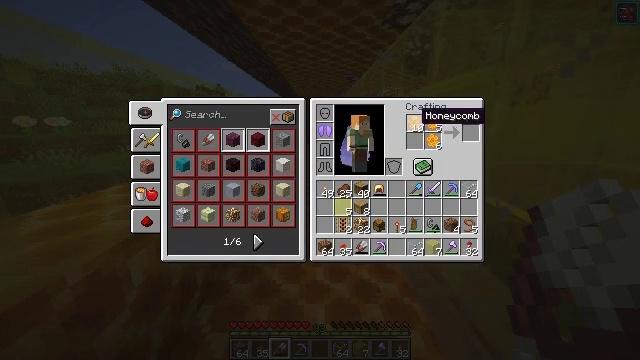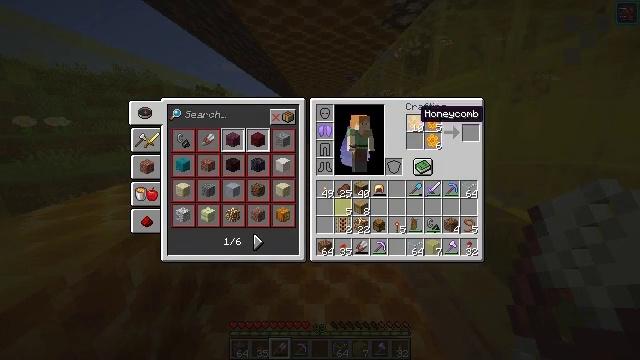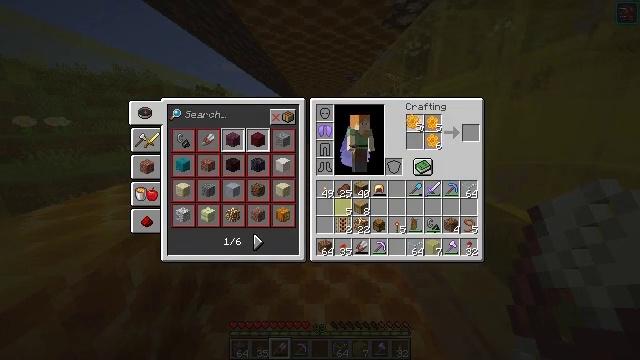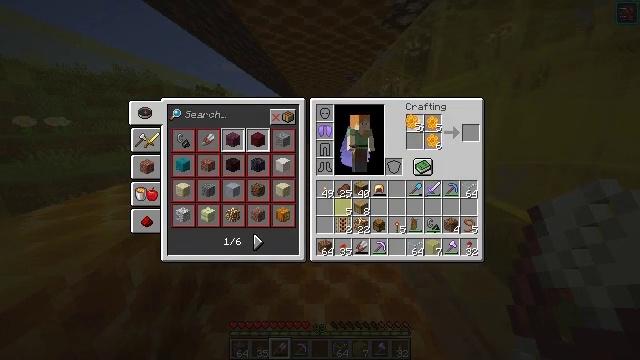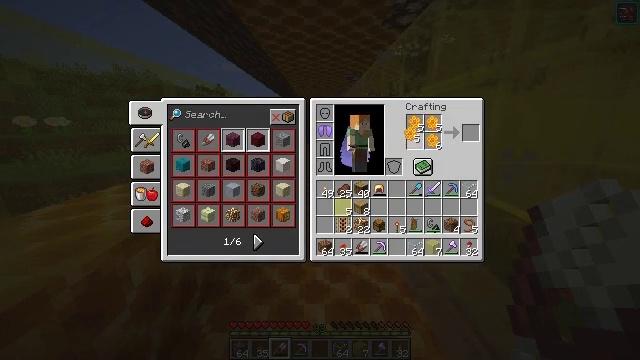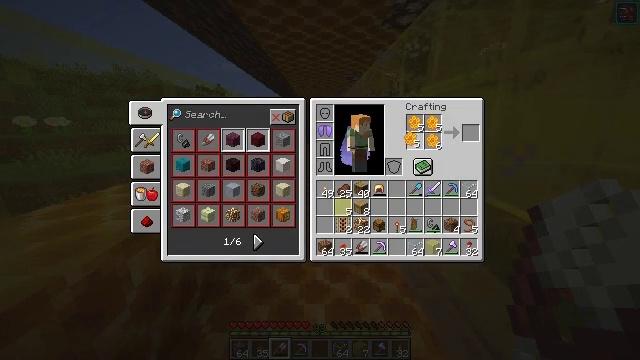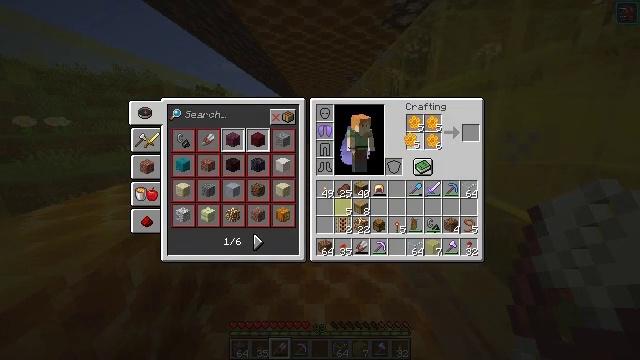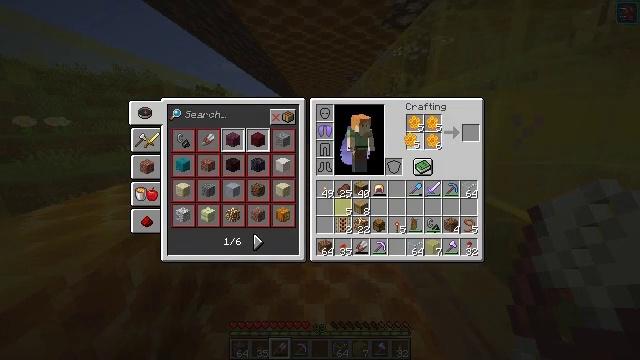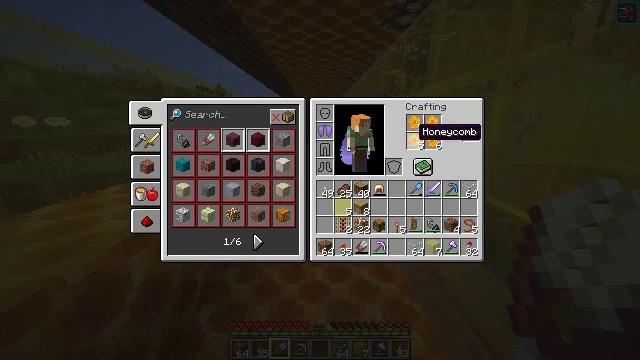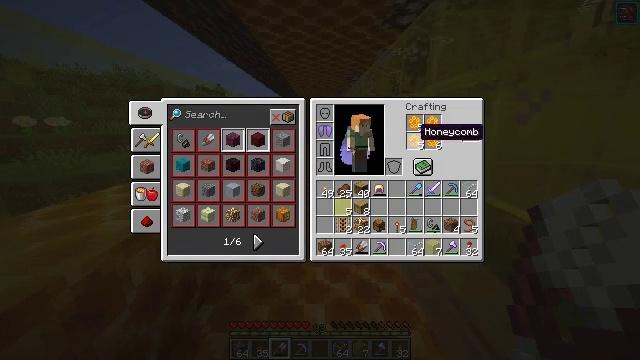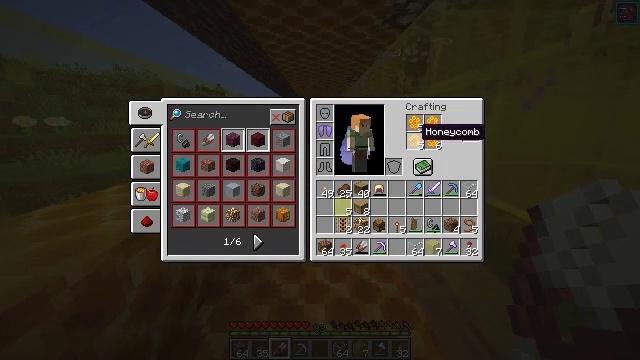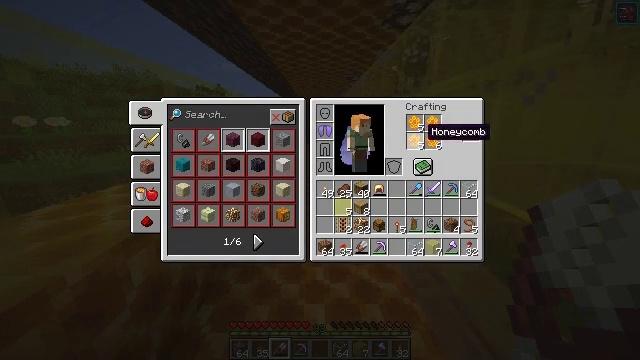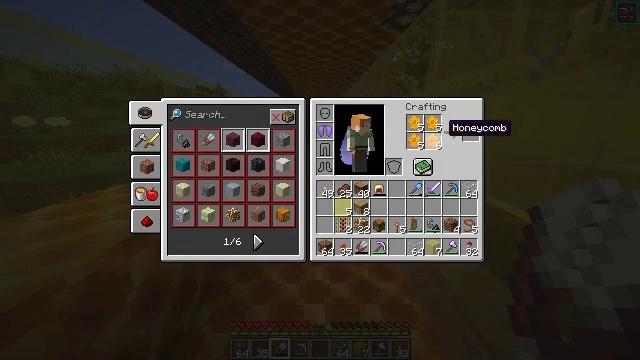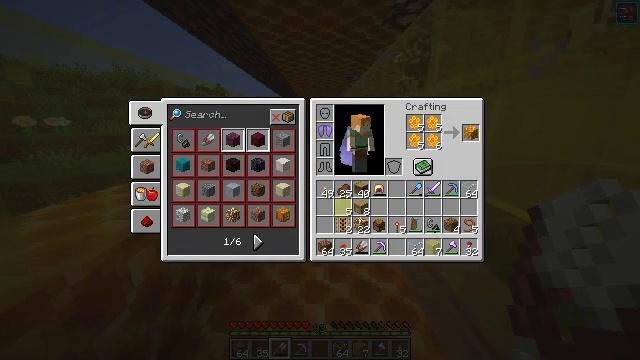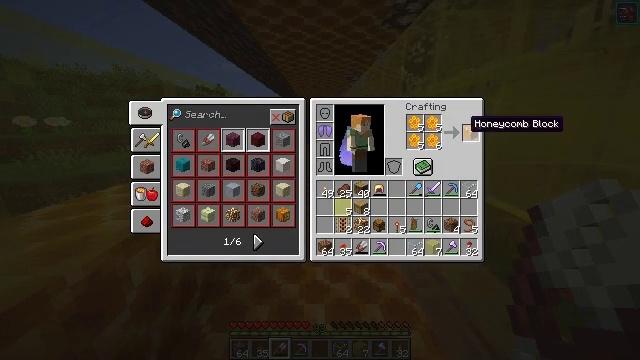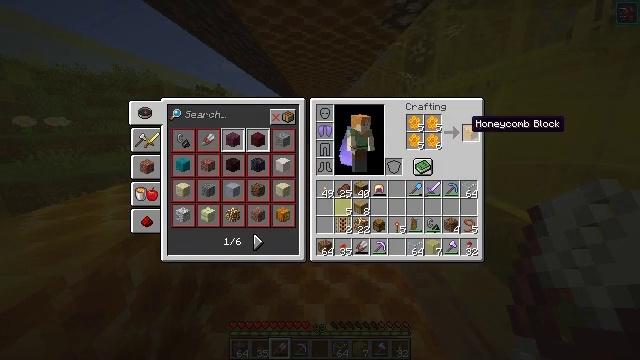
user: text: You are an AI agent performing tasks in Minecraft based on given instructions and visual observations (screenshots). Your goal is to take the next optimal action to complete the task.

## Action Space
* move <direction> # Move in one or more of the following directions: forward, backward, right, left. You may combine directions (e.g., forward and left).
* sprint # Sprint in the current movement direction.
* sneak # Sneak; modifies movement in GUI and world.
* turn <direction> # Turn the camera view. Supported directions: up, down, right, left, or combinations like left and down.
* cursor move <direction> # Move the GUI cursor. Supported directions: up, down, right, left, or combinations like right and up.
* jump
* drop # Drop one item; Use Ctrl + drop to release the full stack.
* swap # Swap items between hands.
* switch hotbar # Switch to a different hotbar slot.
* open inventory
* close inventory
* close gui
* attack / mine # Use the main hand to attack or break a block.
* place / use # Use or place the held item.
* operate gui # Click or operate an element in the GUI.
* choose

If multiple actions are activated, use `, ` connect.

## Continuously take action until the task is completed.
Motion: motion action
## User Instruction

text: Use 4 honeycombs to craft a honeycomb block.
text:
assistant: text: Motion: no_op
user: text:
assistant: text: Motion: choose
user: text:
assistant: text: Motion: choose
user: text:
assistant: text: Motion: cursor move down
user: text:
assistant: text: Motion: no_op
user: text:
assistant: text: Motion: operate gui
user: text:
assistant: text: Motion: operate gui
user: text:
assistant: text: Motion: no_op
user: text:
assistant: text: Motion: no_op
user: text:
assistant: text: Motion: no_op
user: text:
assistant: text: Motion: no_op
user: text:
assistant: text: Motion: sneak, cursor move right
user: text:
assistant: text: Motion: sneak, cursor move right
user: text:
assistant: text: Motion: sneak
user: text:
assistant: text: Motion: sneak
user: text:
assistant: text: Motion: sneak
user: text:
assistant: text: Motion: sneak
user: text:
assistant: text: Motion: sneak
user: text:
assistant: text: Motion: sneak, choose
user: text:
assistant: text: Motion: sneak, choose
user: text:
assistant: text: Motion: sneak
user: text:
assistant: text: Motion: sneak
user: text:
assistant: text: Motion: sneak
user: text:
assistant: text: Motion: sneak